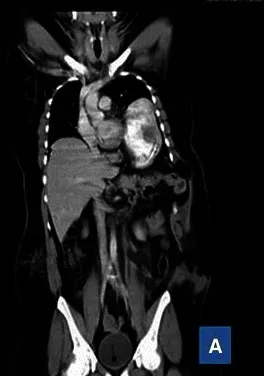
A; Preoperative computed tomographic scan showing herniation of the patient's stomach into the left thorax and of the small bowels into an abdominal wall defect.
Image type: radiology (ct)